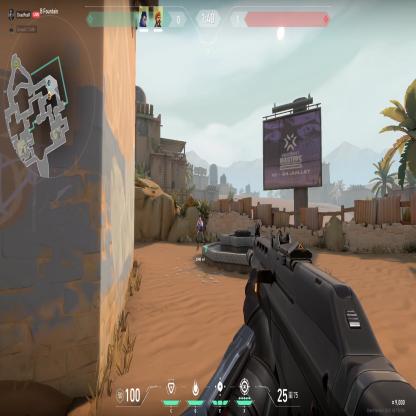
Label: teammate